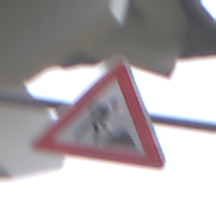
Verkehrszeichen: Arbeitsstelle
Umgebung: Outdoor, Urban
Tageszeit: Midday
Wetter: Overcast
Licht: Natural
Jahreszeit: NotSpecified
Kontrast: LowContrast